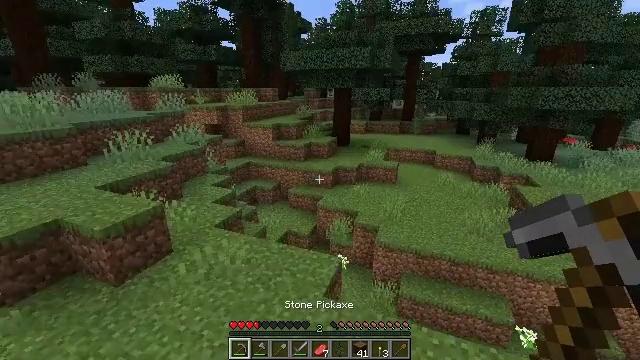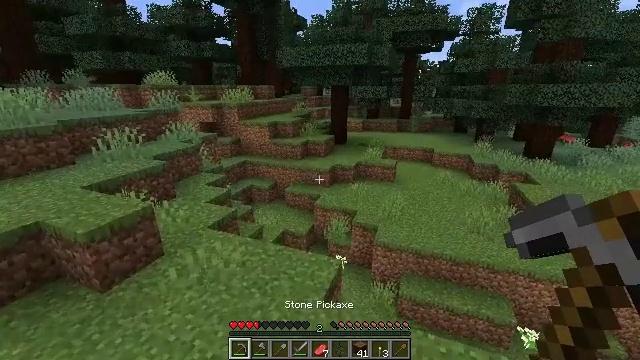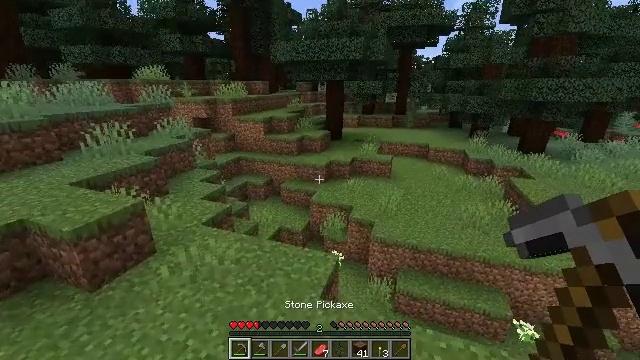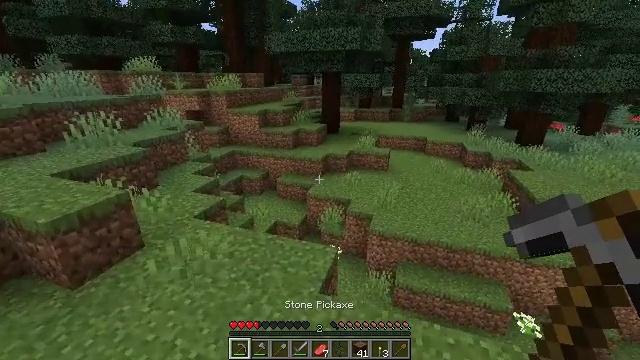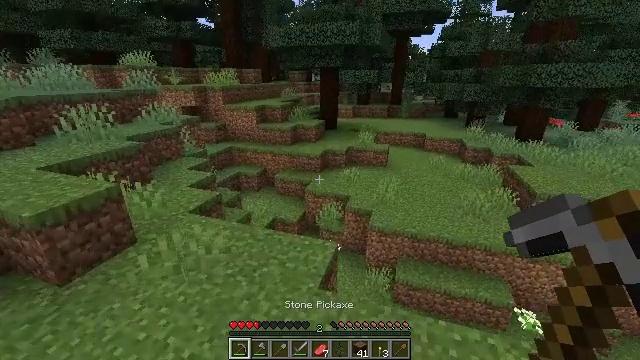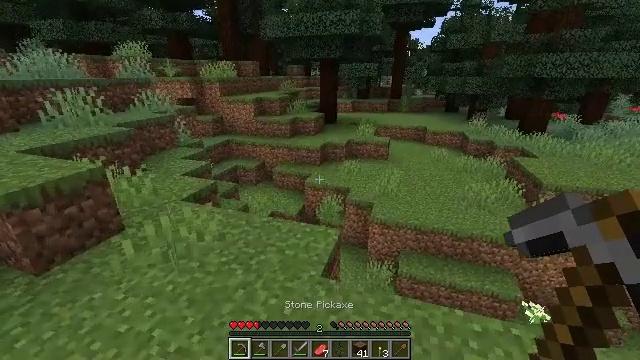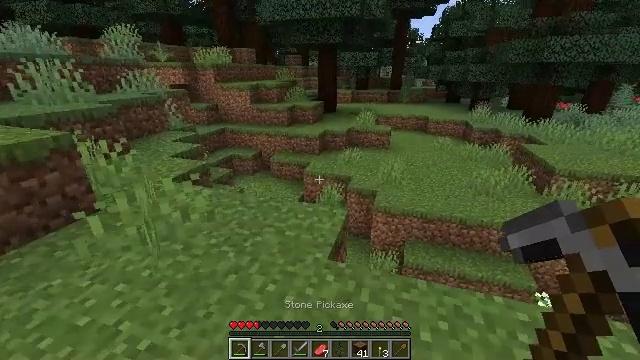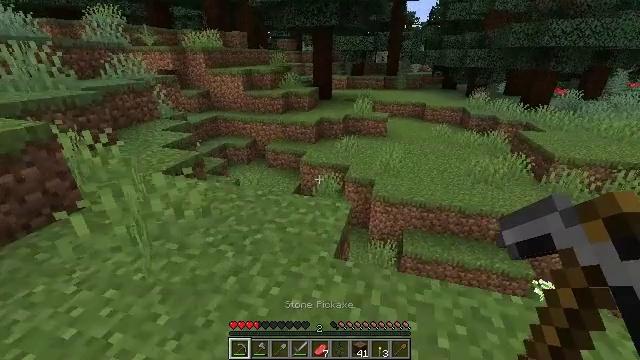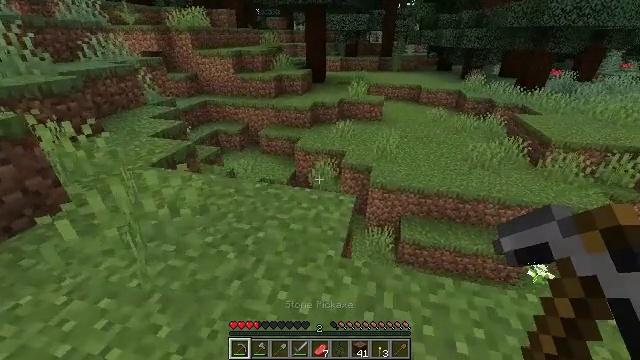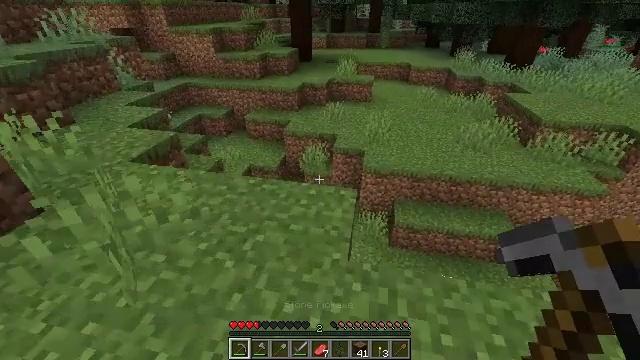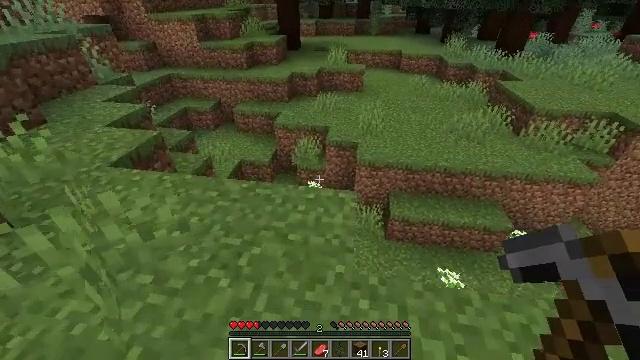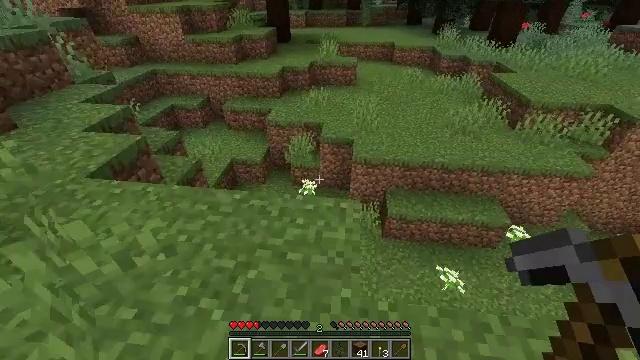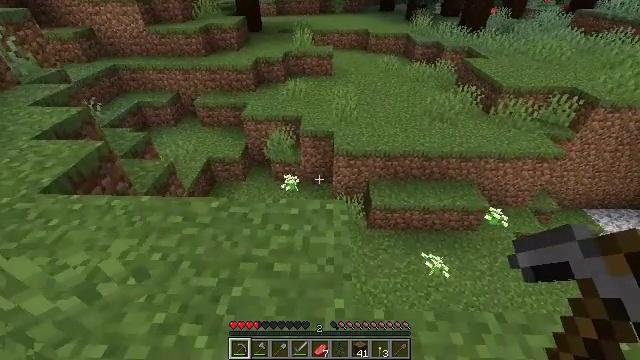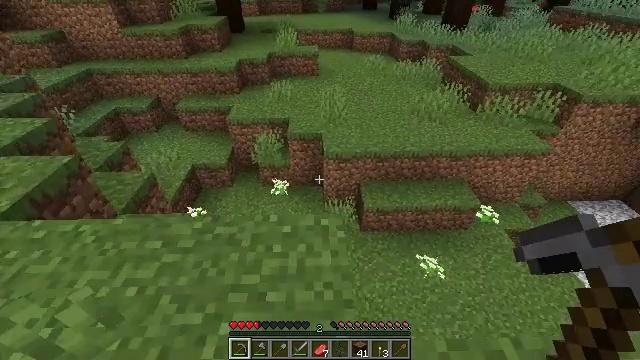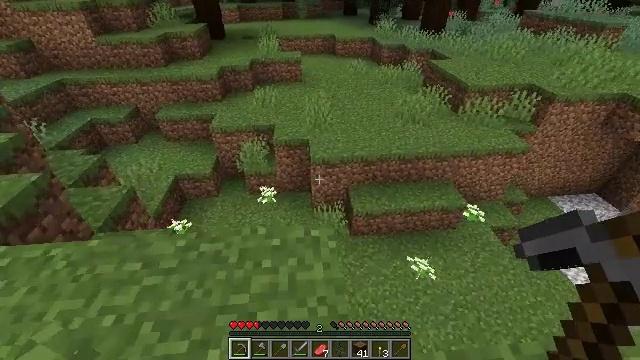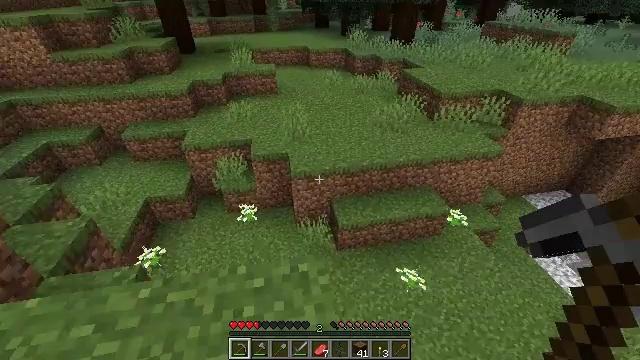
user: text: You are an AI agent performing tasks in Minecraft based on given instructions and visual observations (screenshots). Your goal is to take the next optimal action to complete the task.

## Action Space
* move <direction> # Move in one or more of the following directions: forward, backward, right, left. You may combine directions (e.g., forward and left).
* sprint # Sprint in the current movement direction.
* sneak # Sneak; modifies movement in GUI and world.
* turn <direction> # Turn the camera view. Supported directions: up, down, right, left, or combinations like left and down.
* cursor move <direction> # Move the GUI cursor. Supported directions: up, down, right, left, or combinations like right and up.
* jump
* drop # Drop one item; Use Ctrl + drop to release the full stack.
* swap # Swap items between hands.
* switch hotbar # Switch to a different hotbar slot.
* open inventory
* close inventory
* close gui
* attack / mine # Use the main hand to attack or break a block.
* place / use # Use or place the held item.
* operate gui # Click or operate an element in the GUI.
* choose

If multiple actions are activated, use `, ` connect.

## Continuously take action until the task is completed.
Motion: motion action
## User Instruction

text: Remove the large fern from the terrain.
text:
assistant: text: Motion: move forward
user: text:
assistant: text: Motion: move forward, turn right
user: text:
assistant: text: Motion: move forward
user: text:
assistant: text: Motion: move forward and move left
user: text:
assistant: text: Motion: move forward and move left
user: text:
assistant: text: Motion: move forward and move left
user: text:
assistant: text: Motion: move forward and move left, turn right and down
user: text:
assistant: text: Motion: move forward and move left, turn right and down
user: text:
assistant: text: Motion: move forward, turn right and down
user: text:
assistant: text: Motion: move forward, turn right and down
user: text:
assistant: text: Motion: move forward, turn right and down
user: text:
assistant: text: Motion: move forward, turn right and down
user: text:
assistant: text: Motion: move forward, turn right
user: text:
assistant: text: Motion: move forward, turn right
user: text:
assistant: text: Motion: move forward, turn right and up
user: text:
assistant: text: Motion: move forward, turn right
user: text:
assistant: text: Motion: move forward
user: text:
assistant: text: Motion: move forward
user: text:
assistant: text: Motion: move forward
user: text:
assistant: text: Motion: move forward
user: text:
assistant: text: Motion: move forward
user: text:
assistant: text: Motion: move forward
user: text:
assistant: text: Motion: move forward
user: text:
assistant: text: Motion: move forward
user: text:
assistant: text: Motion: move forward
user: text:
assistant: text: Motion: move forward, turn right and up, jump
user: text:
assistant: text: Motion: move forward, turn right and up, jump
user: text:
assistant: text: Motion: move forward, turn right and up, jump
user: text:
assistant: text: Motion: move forward, turn up
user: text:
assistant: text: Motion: move forward, turn up